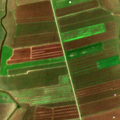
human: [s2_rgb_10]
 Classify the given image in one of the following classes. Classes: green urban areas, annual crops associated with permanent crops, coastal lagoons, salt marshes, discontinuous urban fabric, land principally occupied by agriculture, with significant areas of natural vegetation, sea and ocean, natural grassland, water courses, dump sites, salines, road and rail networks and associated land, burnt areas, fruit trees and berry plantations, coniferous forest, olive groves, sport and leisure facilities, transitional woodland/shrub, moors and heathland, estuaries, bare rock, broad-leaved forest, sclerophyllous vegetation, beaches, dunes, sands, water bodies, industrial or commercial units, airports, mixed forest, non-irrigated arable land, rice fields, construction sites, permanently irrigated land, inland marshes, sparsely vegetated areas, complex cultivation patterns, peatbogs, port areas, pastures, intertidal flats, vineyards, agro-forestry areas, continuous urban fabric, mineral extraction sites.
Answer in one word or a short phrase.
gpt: non-irrigated arable land